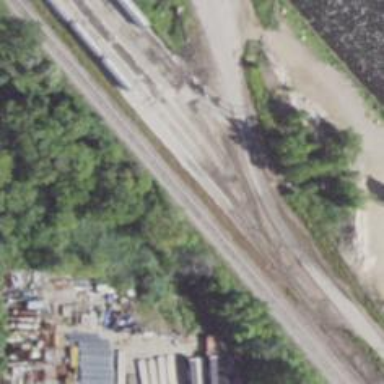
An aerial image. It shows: Rail spur service.